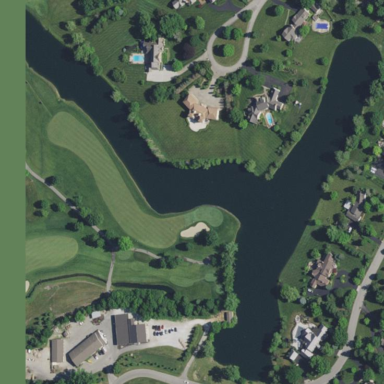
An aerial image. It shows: Water hazard in golf course. The hazard is natural water feature.